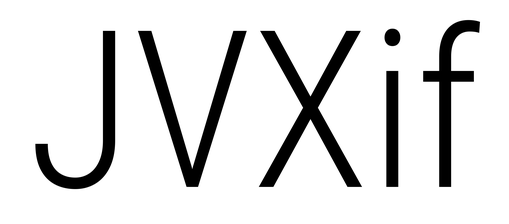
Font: Roboto_Condensed_Light